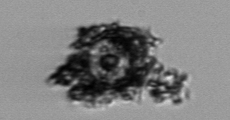
Label: Thalassiosira_TAG_external_detritus